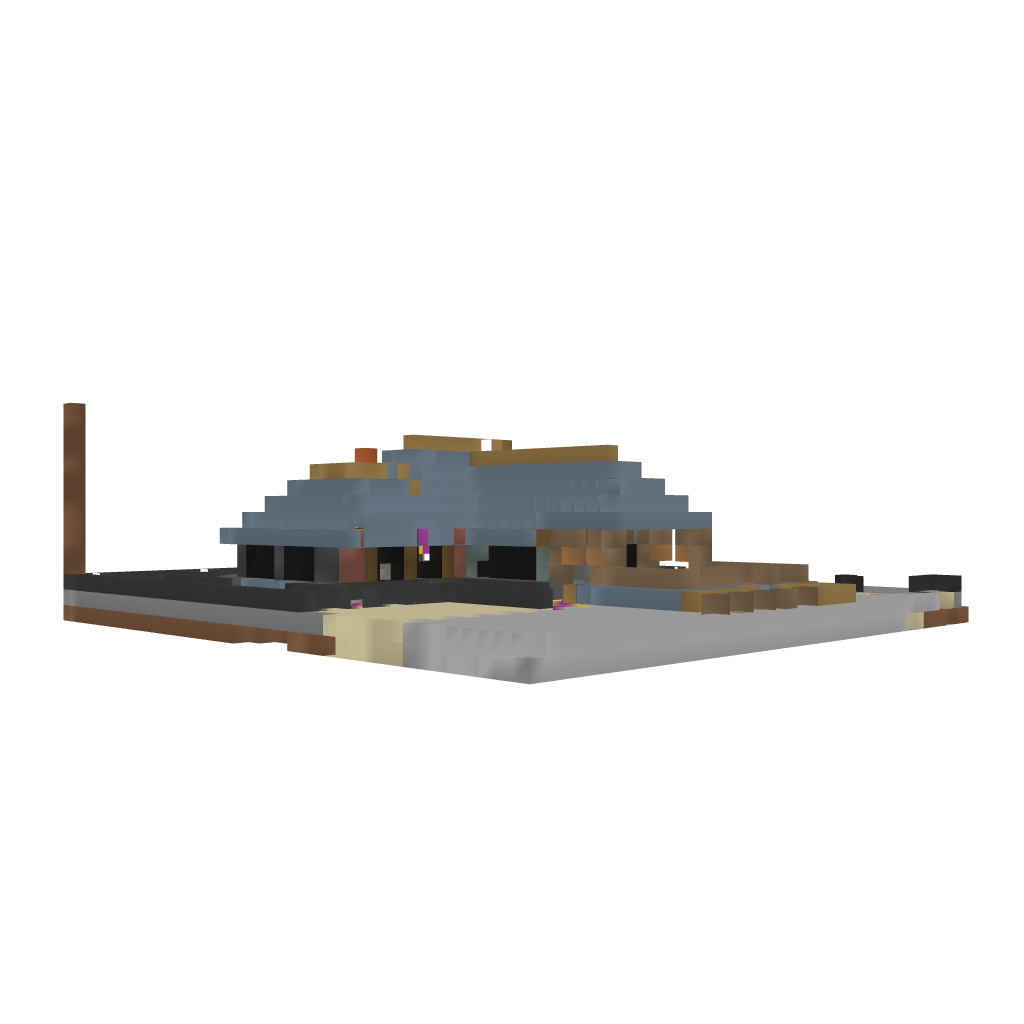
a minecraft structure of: GaymerMansion